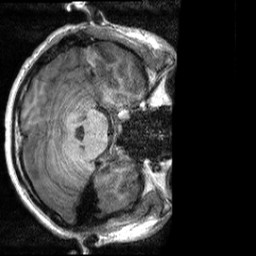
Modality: T1w
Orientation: axial
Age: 21
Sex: male
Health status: healthy
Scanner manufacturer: siemens
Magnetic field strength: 3 T
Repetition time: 2 s
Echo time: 0.00232 s